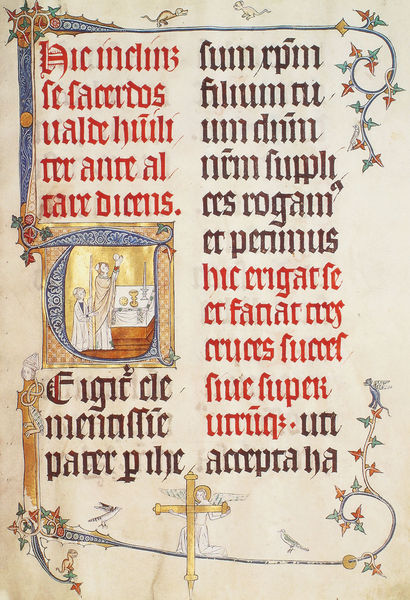
Titel: Rennenberg-Codex
Institution: Köln, Erzbischöfliche Diözesan- und Dombibliothek
Schlagwörter: rot, malerei, pflanze, ranken, papier, kreuz, text, initiale, altar, zeilen, latein, mittelater, buchmalerei, minuskel